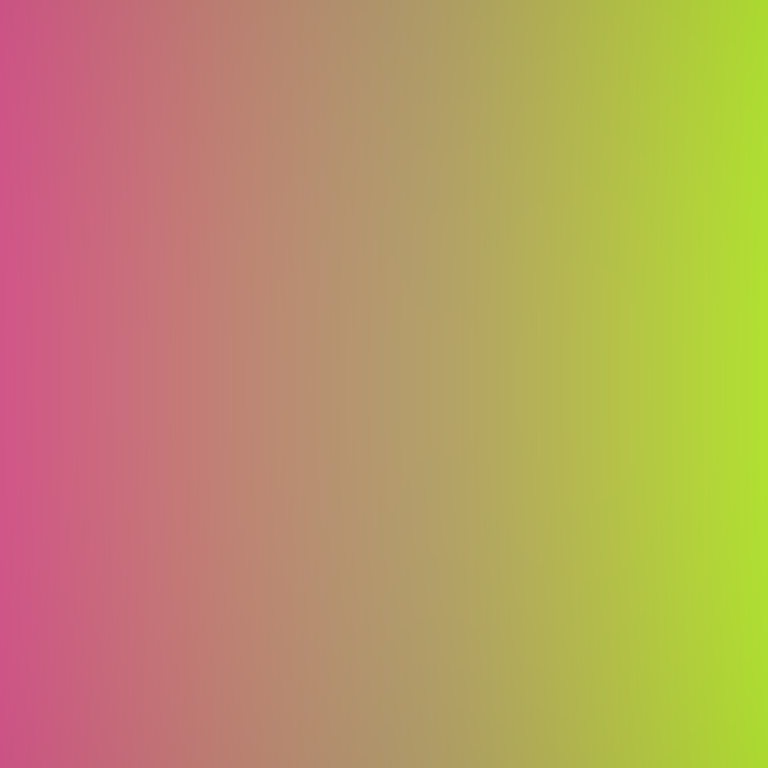
Abstract light effect, smooth gradient from soft pink to bright green, calm atmosphere, diffuse light, no room, no furniture, no objects.